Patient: sex M, age 45
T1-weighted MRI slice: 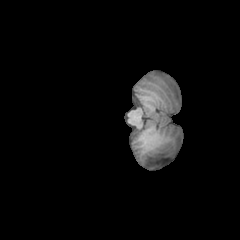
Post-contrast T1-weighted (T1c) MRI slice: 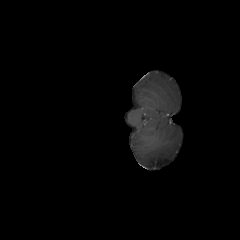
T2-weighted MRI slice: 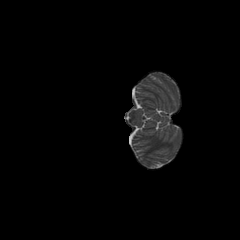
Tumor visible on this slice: no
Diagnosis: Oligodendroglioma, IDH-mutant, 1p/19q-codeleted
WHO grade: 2